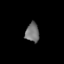
Tissue: lung
Cell type: T cells
Senescence score: 0.1798
Nuclear area (px): 257
Mean DAPI intensity: 116.377